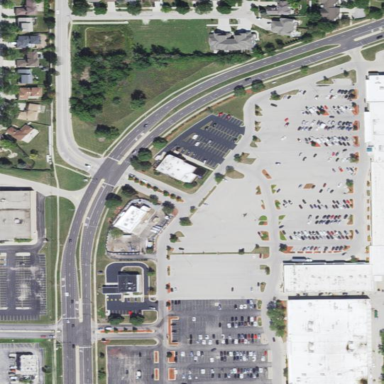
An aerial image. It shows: Retail area.